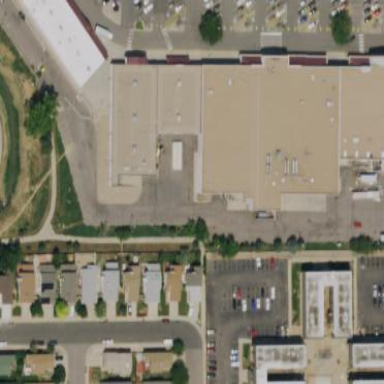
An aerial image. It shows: Supermarket building.